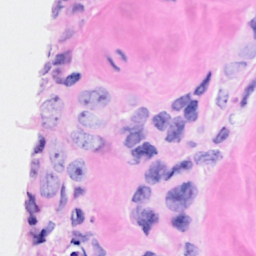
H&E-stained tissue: Breast